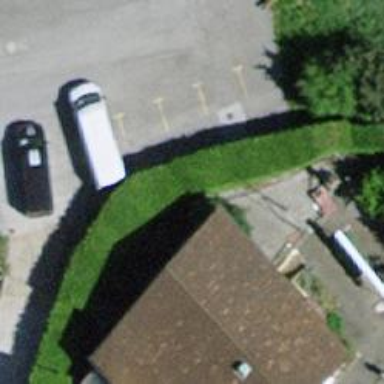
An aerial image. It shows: Hedge acting as barrier.